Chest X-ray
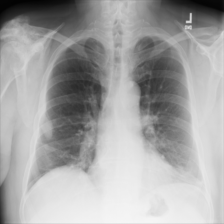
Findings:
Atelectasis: positive
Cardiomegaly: negative
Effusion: negative
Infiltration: negative
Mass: negative
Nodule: negative
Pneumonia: negative
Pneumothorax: negative
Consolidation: negative
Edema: negative
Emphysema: negative
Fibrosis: negative
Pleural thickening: negative
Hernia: negative